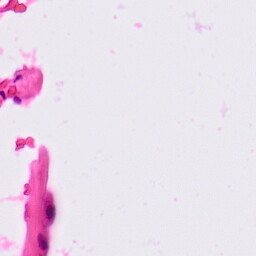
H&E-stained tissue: Lung